Question: I am making CRUD app with SpringBoot and Angular. I am using MySQL to this, and when I make POST request in Postman I can see all my date displayed in JSON file. So in Angular I have service with:
'''
export class GetdataService {
constructor(private http: HttpClient) {}
getAllTodos() {
return this.http.get < Todo[] > ('http://wwww.localhost:8081/todos');
}
}
'''
My Component where I am saving data:
'''
export class TaskListComponent implements OnInit {
todos: Todo[];
constructor(private getDataService: GetdataService) {}
ngOnInit() {
this.refreshTodos();
}
refreshTodos() {
console.log(this.getDataService.getAllTodos().subscribe(
response => {
console.log(response);
this.todos = response;
}
));
}
}
export class Todo {
constructor(
public id: number,
public description: string,
public status: boolean,
public date: Date
) {}
}
'''
In 'console.log' I am able to see my JSON format with correct data from database. When I start angular application I do not have any errors in console but on my browser I can see only id numbers. Do not know what might be wrong in this case.
'''
<div class="container">
<table class="table">
<thead>
<tr>
<th>Id</th>
<th>Target Date</th>
<th>is Completed?</th>
<th>Update</th>
<th>Delete</th>
</tr>
</thead>
<tbody>
<tr *ngFor="let todo of todos">
<td>{{todo.description}}</td>
<td>{{todo.id}}</td>
<td>{{todo.status}}</td>
<td>{{todo.date}}</td>
</tr>
</tbody>
</table>
</div>
'''

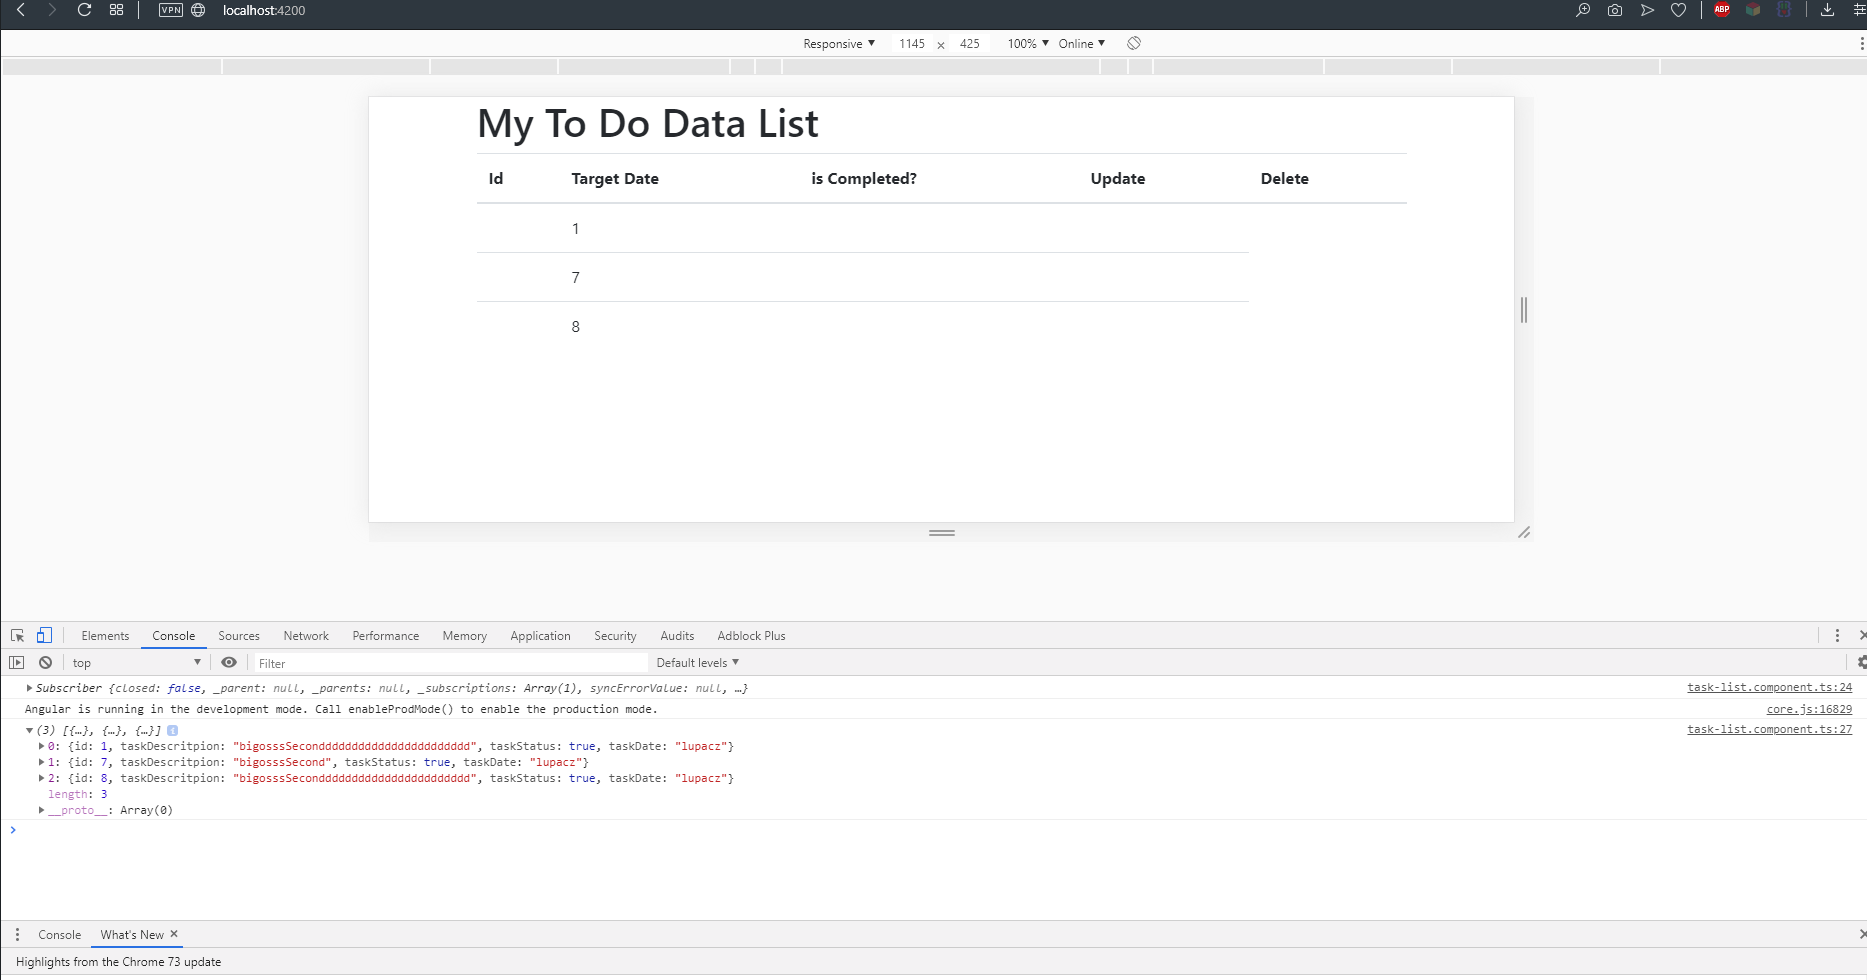
Answer: You might have the incorrect property name, which is causing this issue.